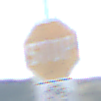
Verkehrszeichen: Stop
Zusatzzeichen unten: RichtungsangabeDurchPfeile9
Umgebung: Outdoor, Nature
Tageszeit: Midday
Wetter: PartlyCloudy
Licht: Natural
Jahreszeit: NotSpecified
Kontrast: LowContrast